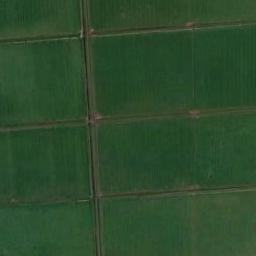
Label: rectangular_farmland